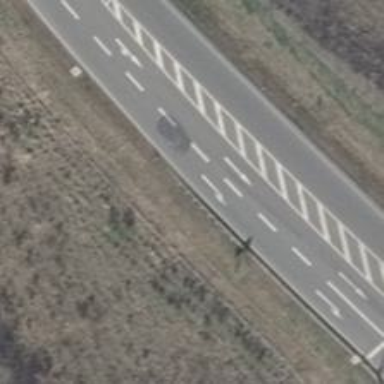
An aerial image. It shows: Primary motorway with asphalt surface and no sidewalk.